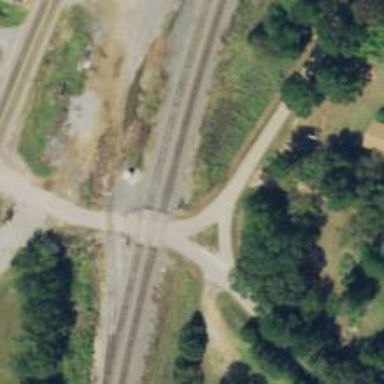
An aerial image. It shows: Railway level crossing.